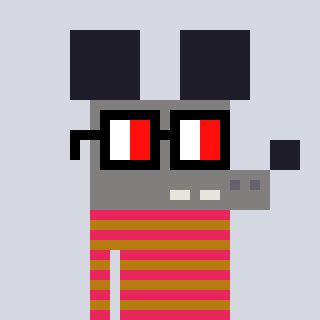
a pixel art character with square glasses with black frames and red eyes, a mouse-shaped head and a gold-colored body on a cool background